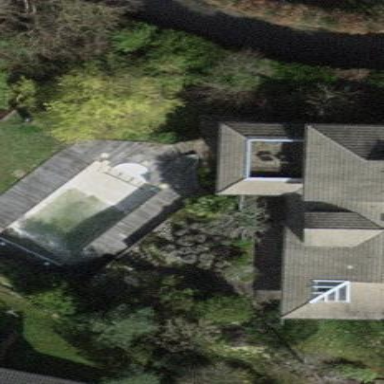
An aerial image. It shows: Swimming pool located in leisure land.